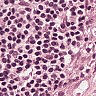
Metastatic tissue present: no